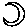
Label: moon